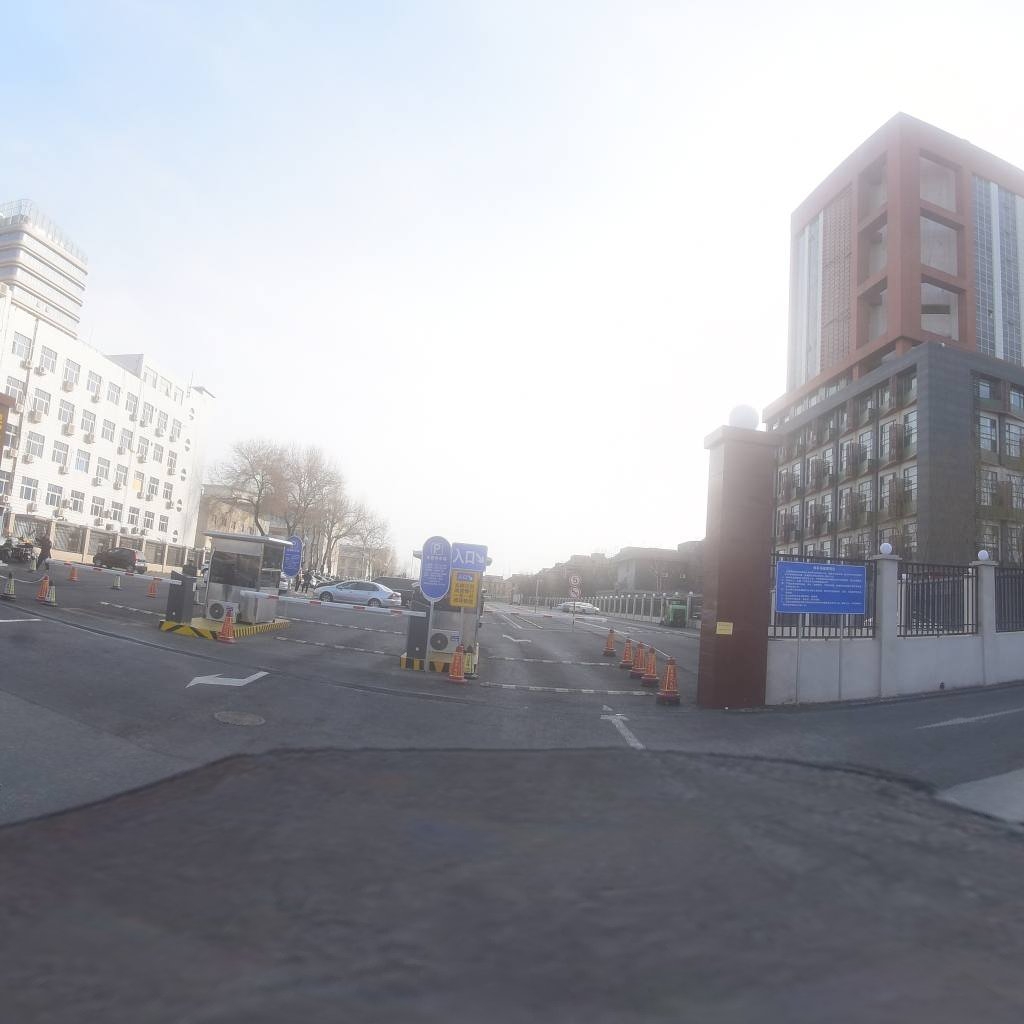
Region: Chaoyang
Road damage annotations: transverse crack, manhole cover